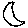
Label: moon